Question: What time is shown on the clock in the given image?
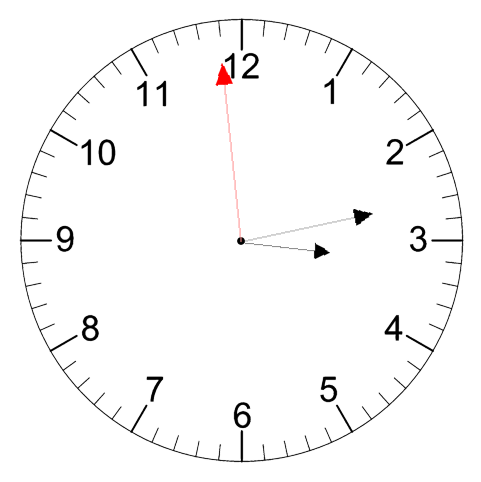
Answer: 03:12:59